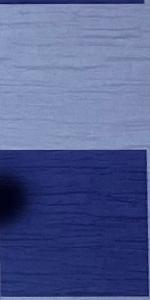
Label: Empty